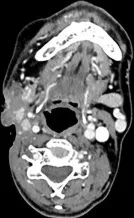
The serial CT images of the patient before and after treatment with radiotherapy and tislelizumab immunotherapy. (F) CT image of the right neck lymph node in October 2022.
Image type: radiology (ct)